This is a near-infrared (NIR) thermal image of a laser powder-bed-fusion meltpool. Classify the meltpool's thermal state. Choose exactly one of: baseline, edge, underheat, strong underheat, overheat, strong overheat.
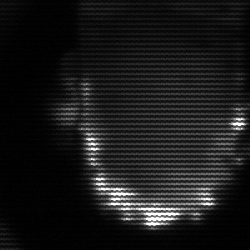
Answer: baseline